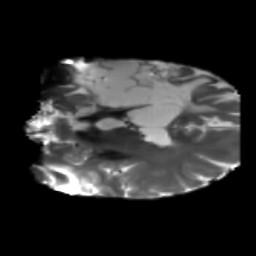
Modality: T2w
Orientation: coronal
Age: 40
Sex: male
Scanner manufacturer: siemens
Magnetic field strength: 3 T
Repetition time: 5.25 s
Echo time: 0.08 s